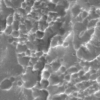
Label: not_dusty